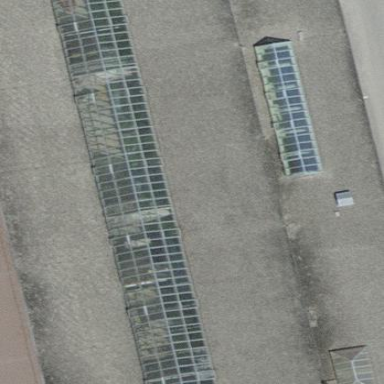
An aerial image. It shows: Building used as railway workshop.